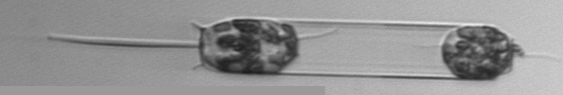
Label: Ditylum_brightwellii